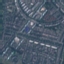
Land use / land cover class: Residential